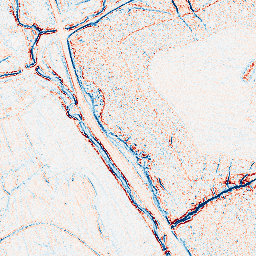
Category: edge_preserving
Decomposition family: bilateral
Decomposition parameters: d: 5
sigma_color: 100
sigma_space: 100
Upsampling method: regularized
Upsampling parameters: scale: 4
lambda_reg: 0.001
Upsampling scale: 4